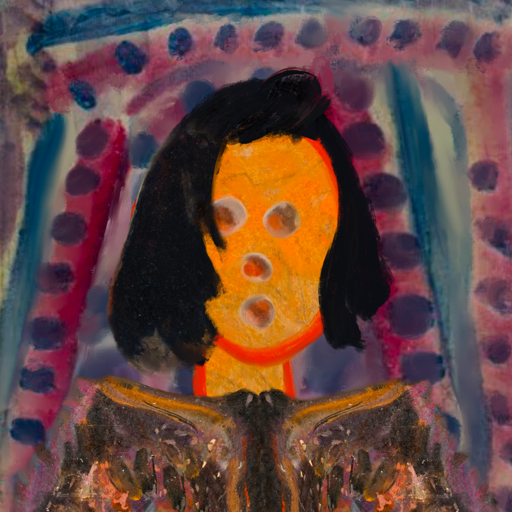
Background: HillGirl, Head And Neck Front: Sisters, Face Front: Rupkatha, Bust: Gypsy_Queen, Hair Front: Mosgoul, Head Accessory: Blank, Second Necklace: Blank, Necklace: Blank, Baby: Blank